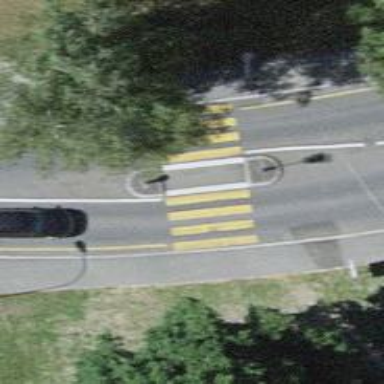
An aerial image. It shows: Kerb serving as barrier.